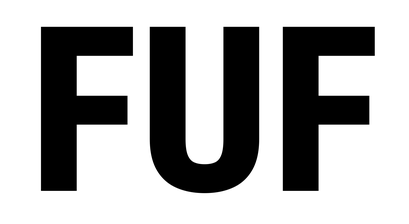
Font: Roboto_Condensed_ExtraBold